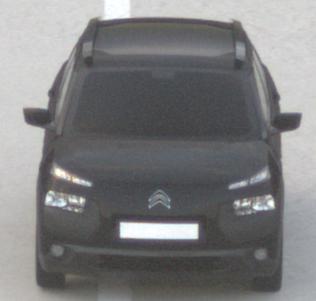
Make: Citroen
Model: C4 Cactus PureTech 75
Detailed model: C4 Cactus
Model produced from: 2014/09
Model produced until: 2015/03
Doors: 5
Color: black
Road condition: dry road
Daytime: sunrise or sunset
Contrast: low contrast